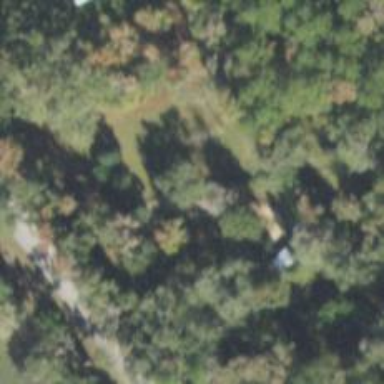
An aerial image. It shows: Driveway leading to service road.